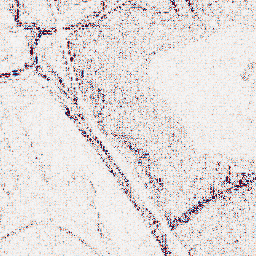
Category: wavelet
Decomposition family: wavelet_biorthogonal
Decomposition parameters: wavelet: bior2.4
level: 1
Upsampling method: sinc_hamming
Upsampling parameters: scale: 4
kernel_size: 8
Upsampling scale: 4